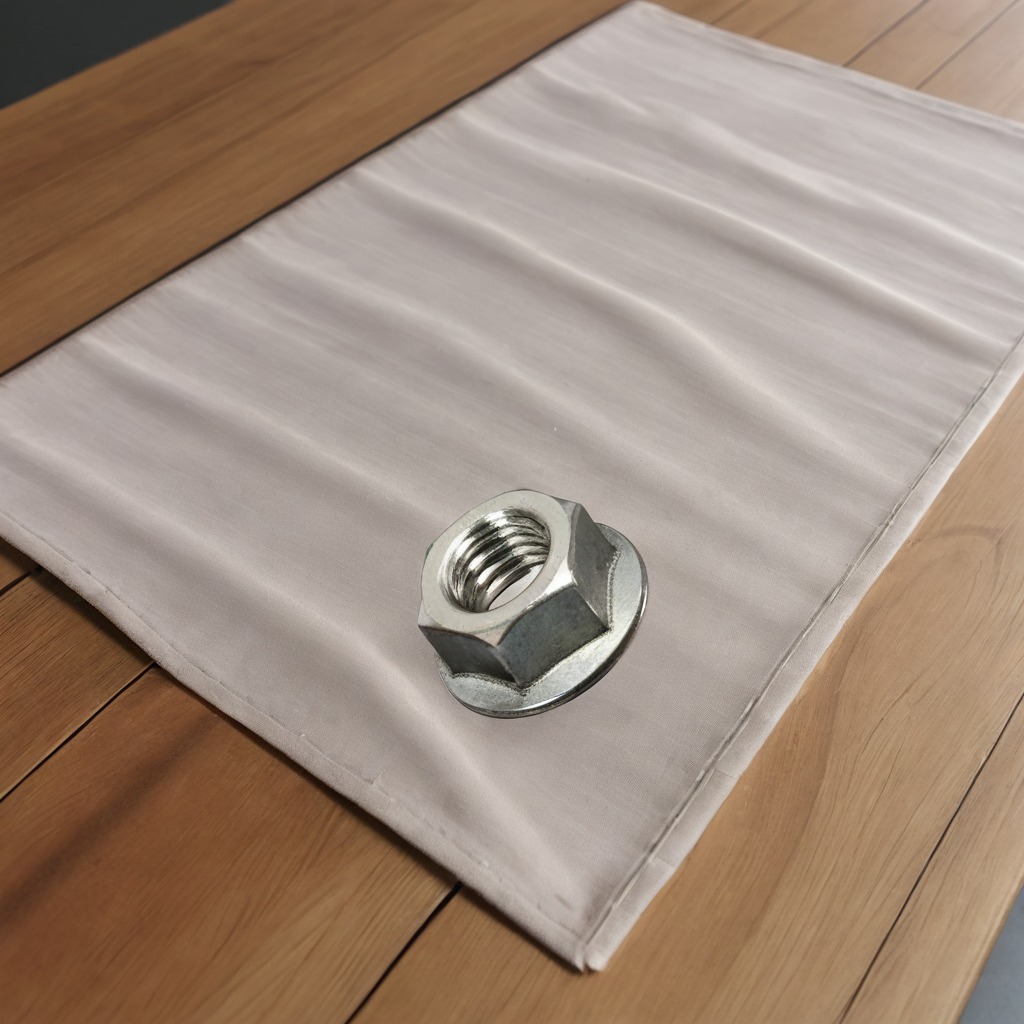
A metal nut is lying on the wooden table.